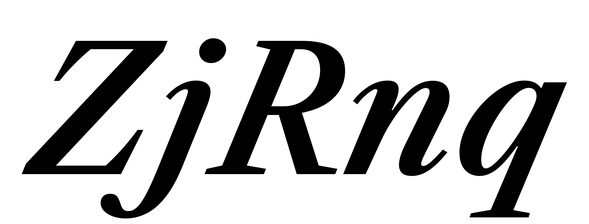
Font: LibreCaslonText-Italic_SemiBold_Italic